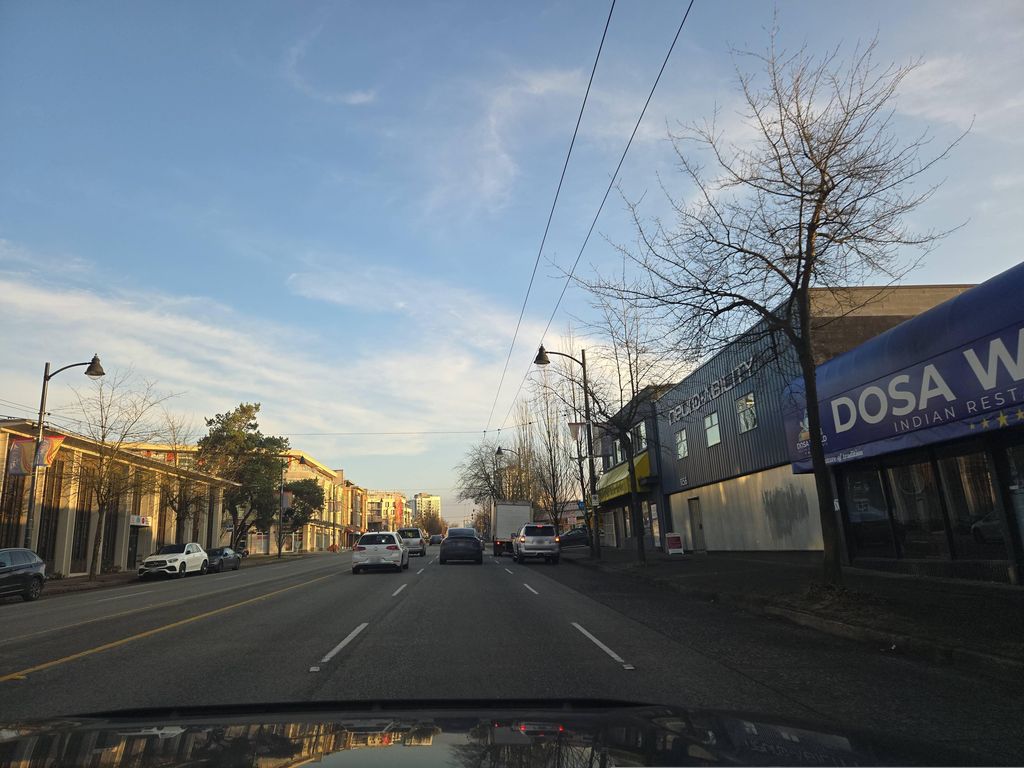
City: vancouver